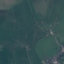
Label: Pasture